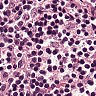
Metastatic tissue present: no